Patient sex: F
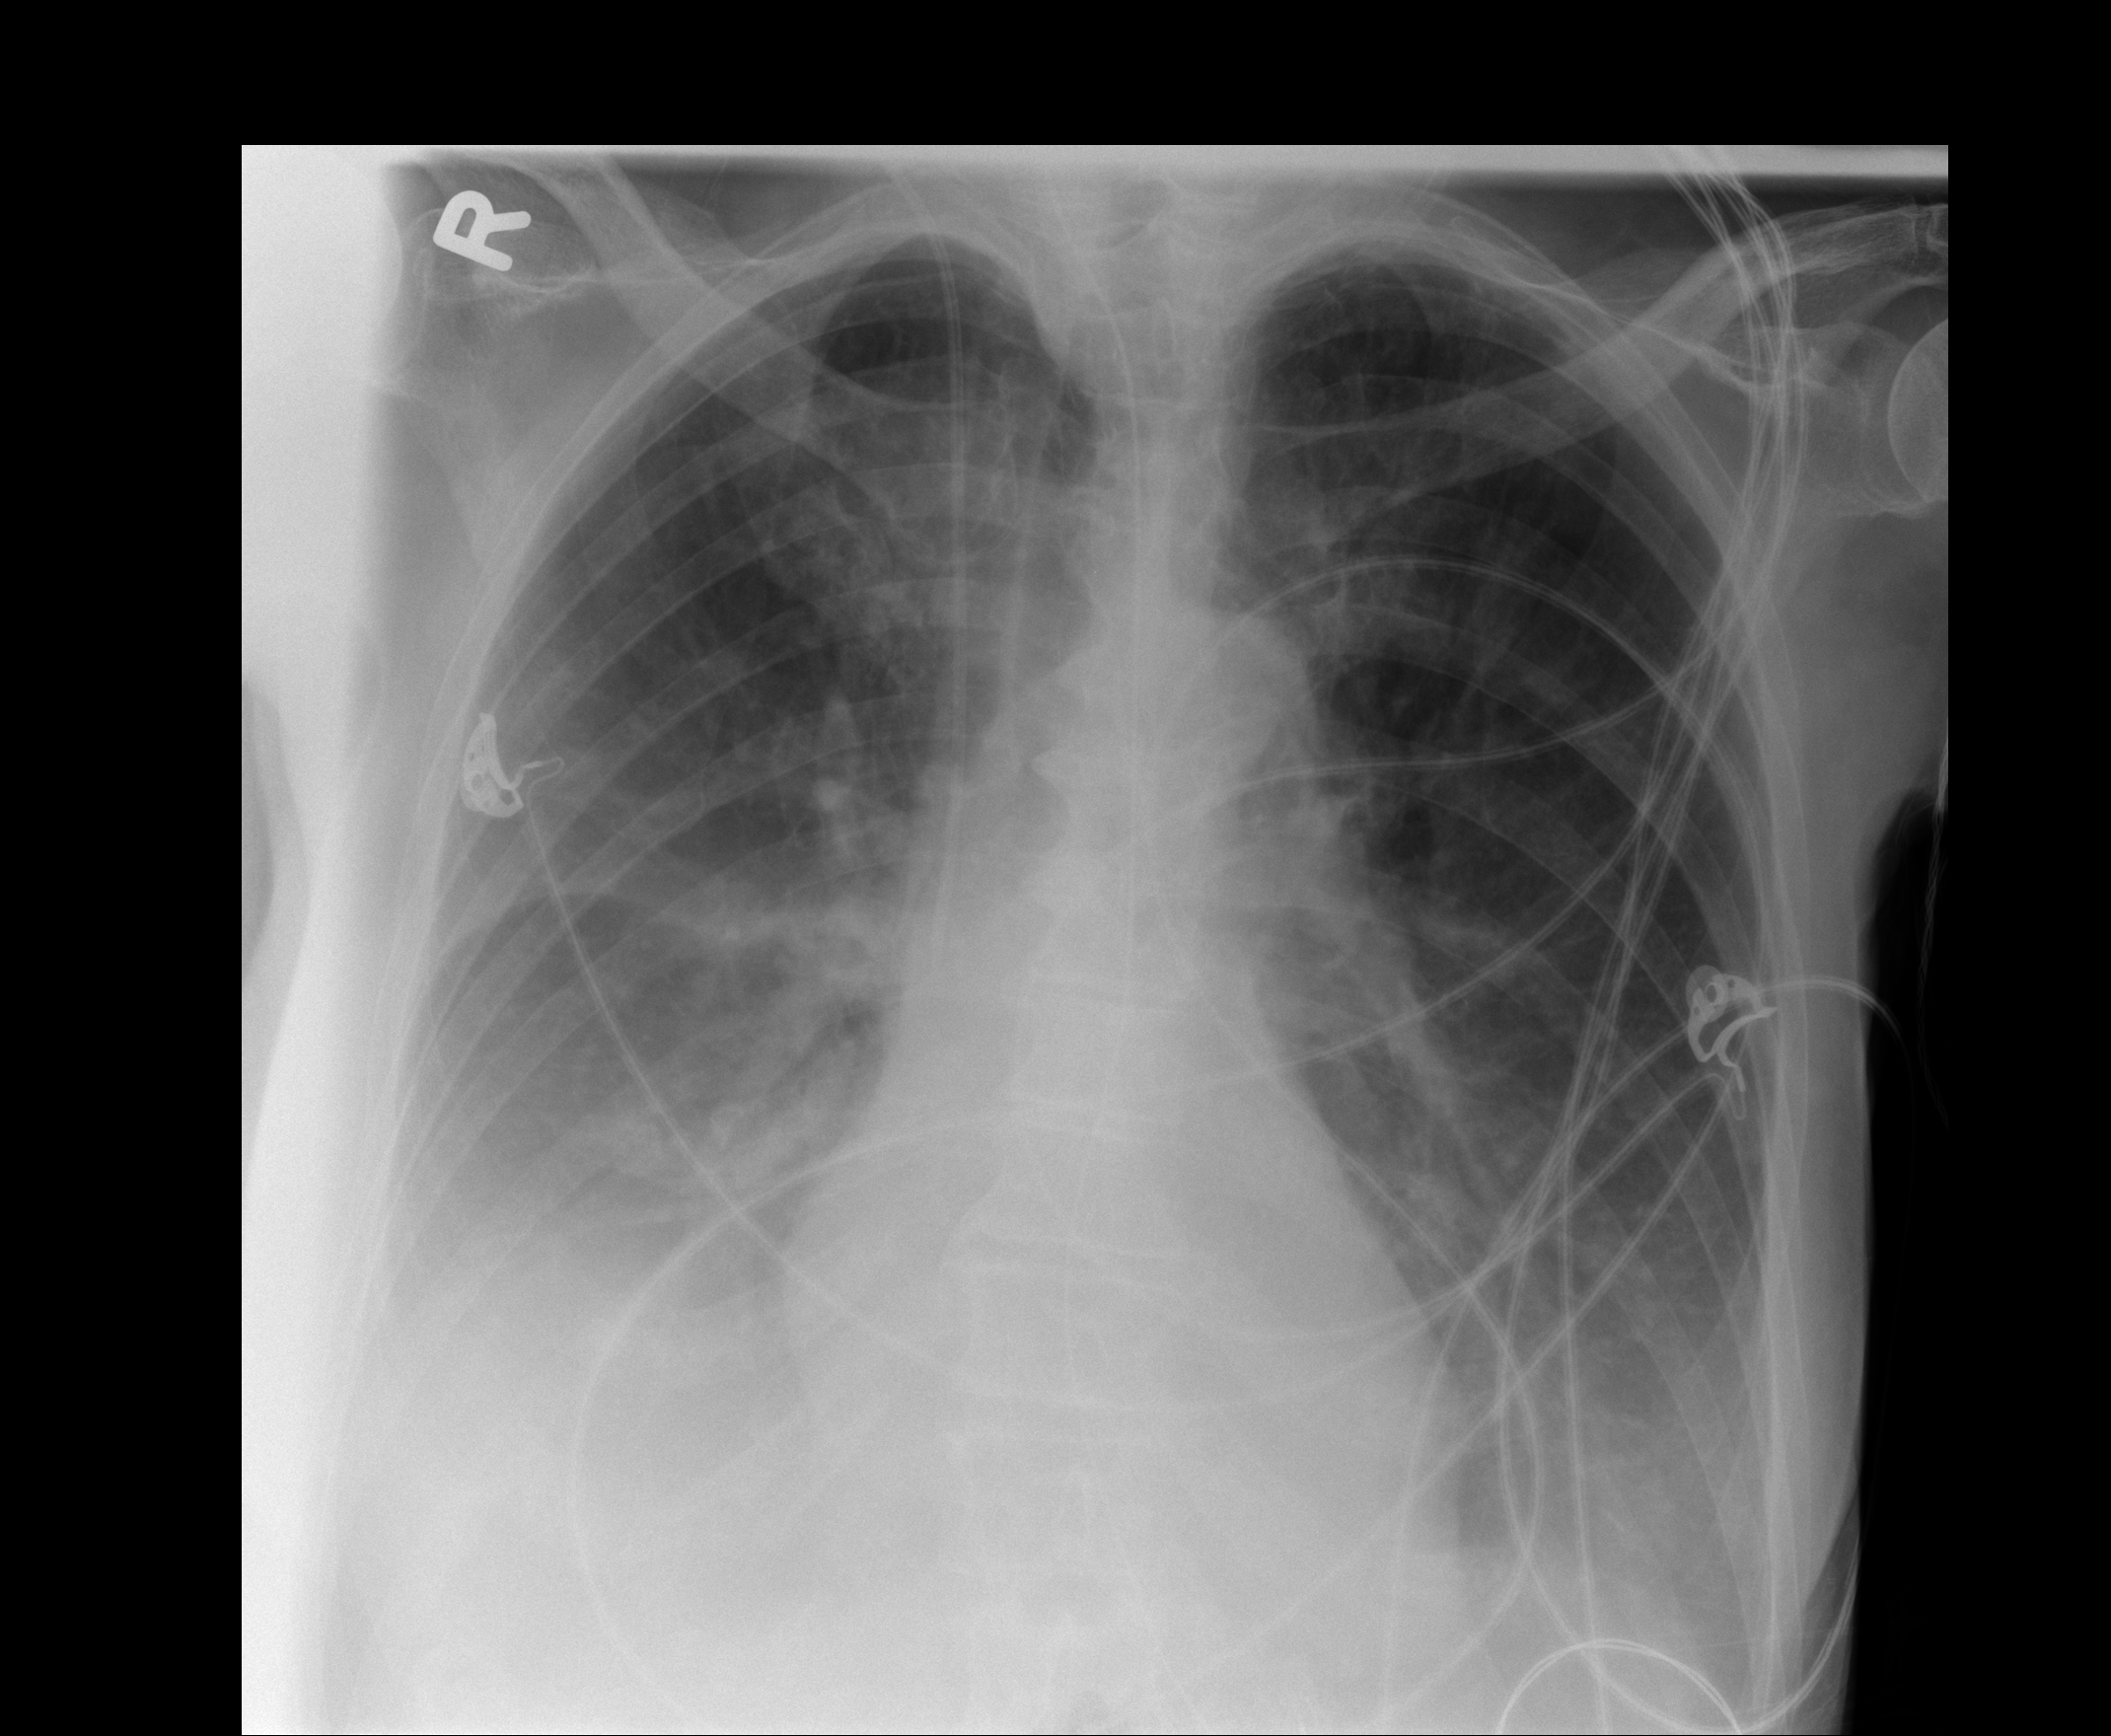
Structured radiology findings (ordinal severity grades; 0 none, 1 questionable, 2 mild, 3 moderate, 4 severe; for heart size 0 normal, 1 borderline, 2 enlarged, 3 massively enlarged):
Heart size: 0
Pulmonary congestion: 2
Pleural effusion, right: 3
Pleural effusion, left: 2
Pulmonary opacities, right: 0
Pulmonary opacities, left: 0
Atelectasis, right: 2
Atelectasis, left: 1